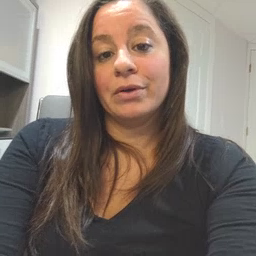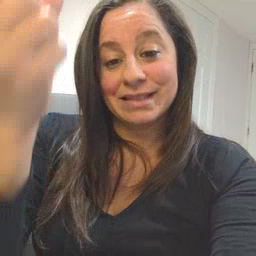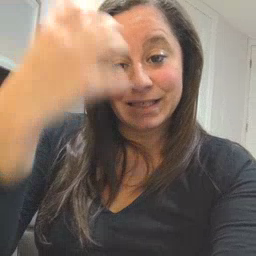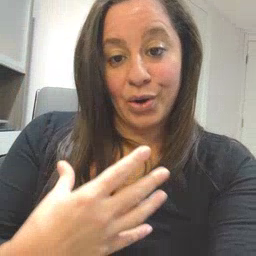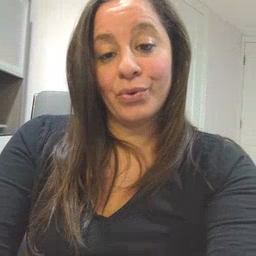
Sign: shower